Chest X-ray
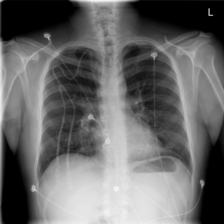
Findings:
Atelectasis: negative
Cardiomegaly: negative
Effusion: negative
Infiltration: negative
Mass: negative
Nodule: negative
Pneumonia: negative
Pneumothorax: negative
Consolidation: negative
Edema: negative
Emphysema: negative
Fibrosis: negative
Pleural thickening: negative
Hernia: negative